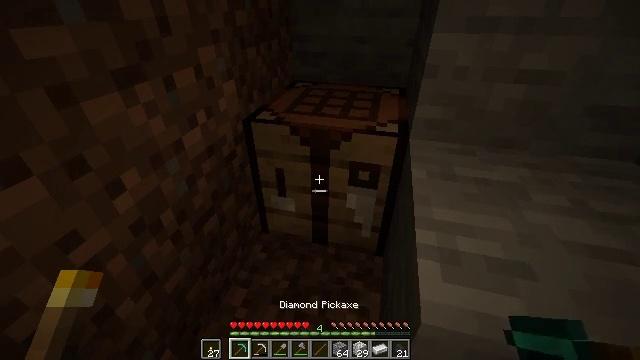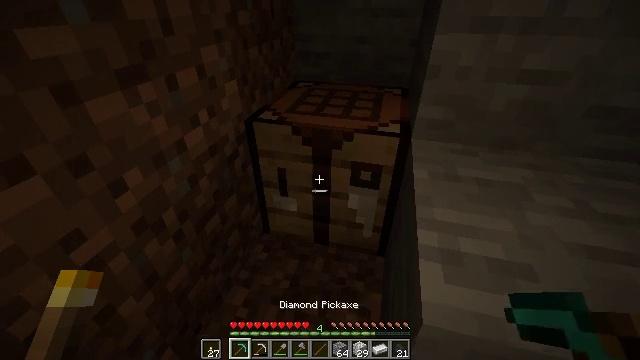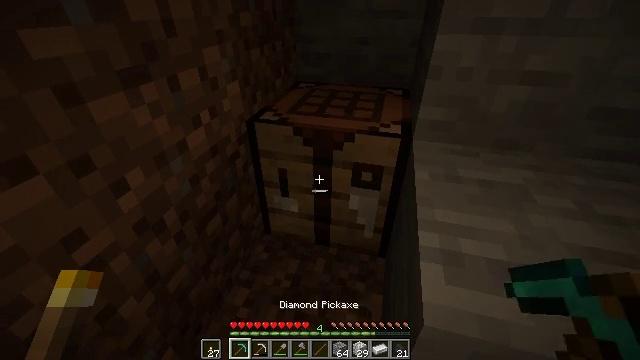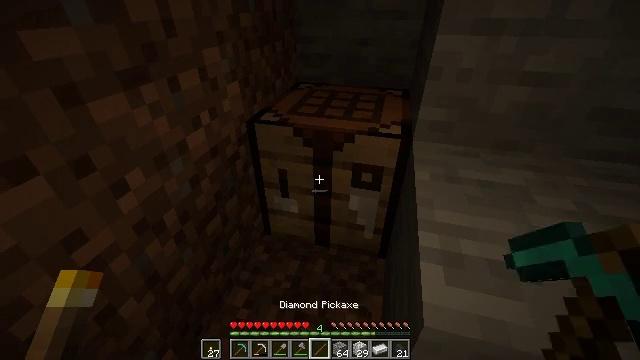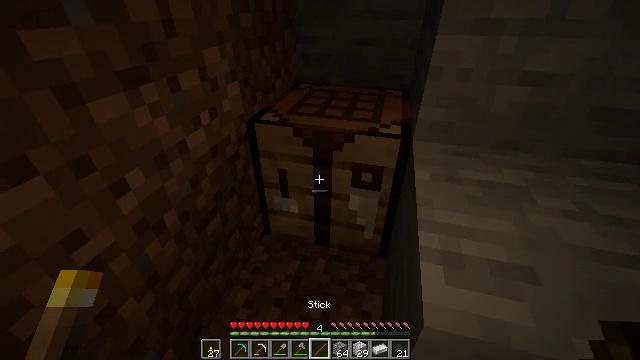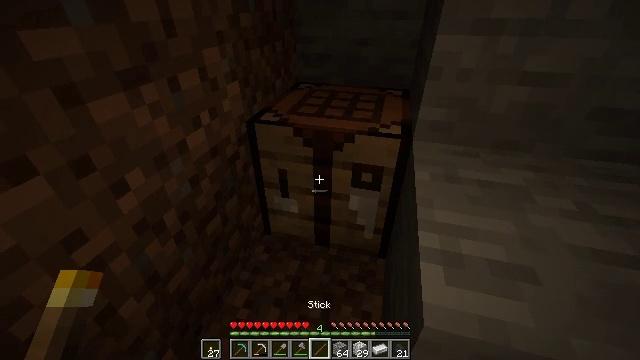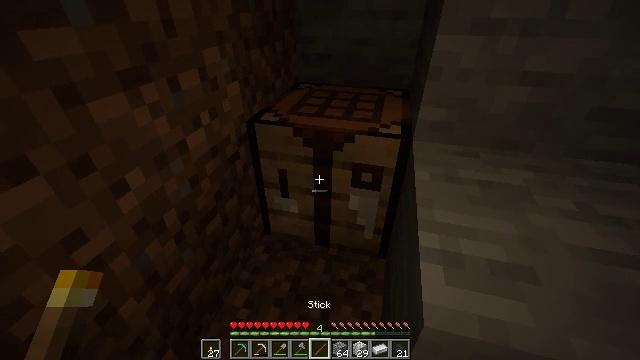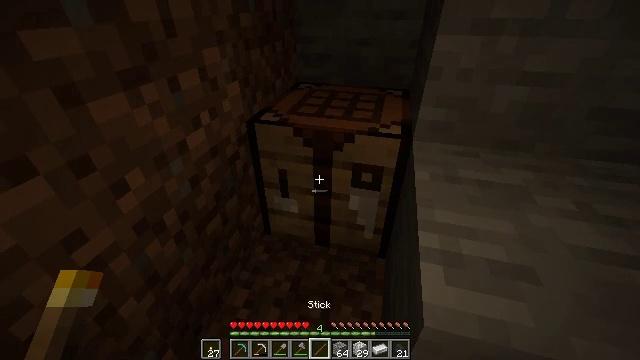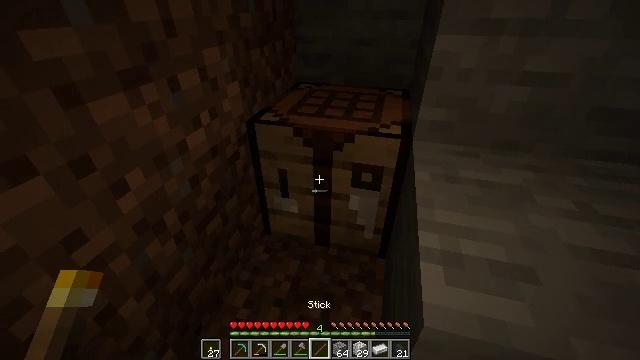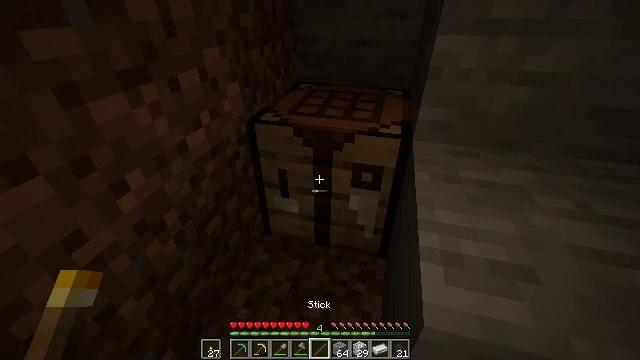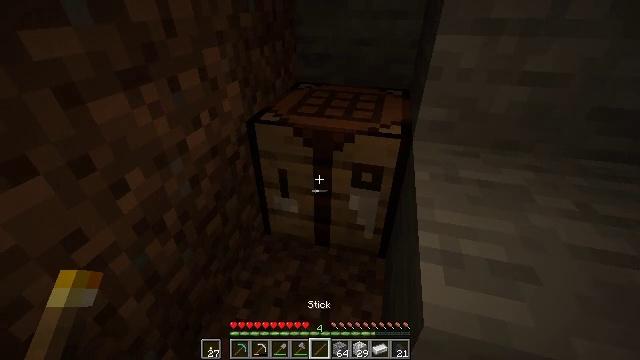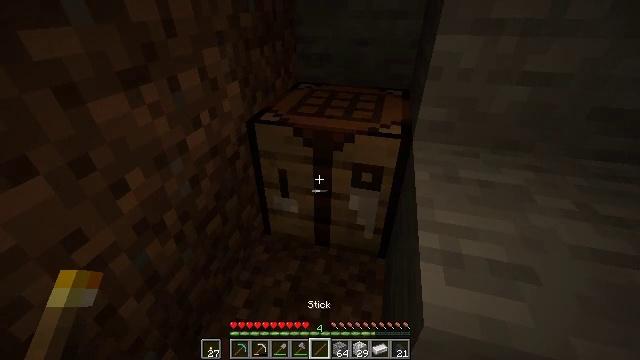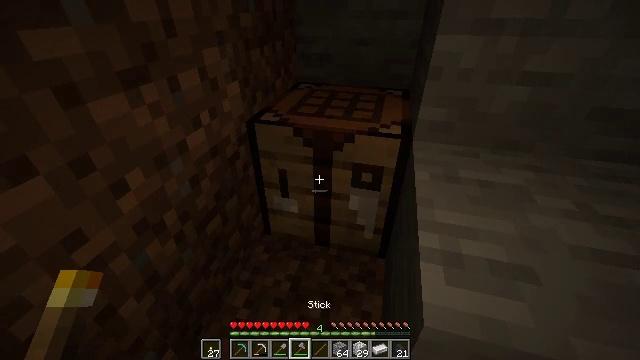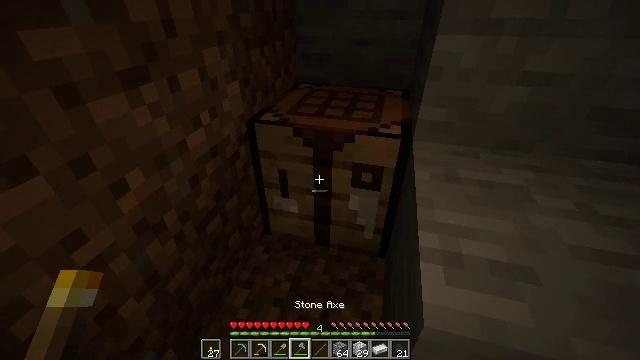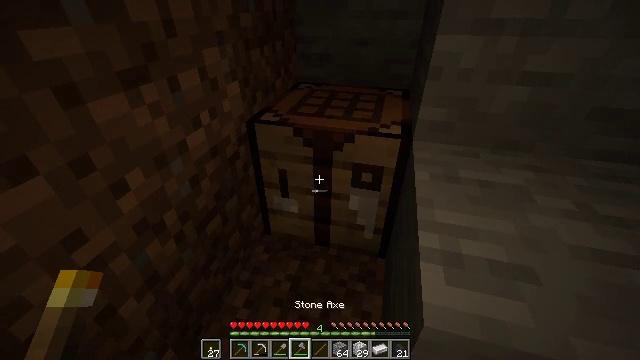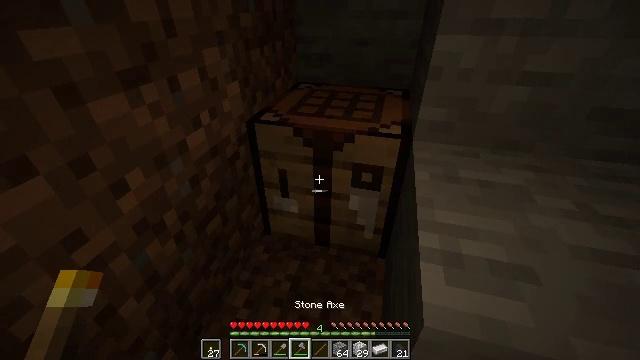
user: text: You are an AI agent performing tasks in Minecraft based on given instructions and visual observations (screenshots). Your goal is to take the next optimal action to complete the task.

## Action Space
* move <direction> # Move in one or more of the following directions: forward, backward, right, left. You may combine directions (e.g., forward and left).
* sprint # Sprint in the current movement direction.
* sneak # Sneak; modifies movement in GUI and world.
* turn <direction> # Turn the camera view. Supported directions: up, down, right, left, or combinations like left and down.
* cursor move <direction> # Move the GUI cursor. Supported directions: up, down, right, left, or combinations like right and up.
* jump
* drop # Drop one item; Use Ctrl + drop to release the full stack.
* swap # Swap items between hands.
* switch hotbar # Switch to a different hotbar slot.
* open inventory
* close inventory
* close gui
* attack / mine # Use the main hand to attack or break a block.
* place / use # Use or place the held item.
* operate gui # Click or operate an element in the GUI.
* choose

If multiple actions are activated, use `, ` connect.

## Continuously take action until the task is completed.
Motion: motion action
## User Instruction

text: Attack the ground to gather dirt.
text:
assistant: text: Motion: no_op
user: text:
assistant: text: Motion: no_op
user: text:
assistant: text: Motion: switch to hotbar 5
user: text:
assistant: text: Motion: switch to hotbar 5
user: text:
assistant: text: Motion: switch to hotbar 5
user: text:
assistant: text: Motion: switch to hotbar 5
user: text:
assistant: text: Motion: no_op
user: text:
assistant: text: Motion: no_op
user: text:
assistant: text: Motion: no_op
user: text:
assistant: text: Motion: no_op
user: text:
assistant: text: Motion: no_op
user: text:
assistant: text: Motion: switch to hotbar 4
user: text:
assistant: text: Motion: switch to hotbar 4
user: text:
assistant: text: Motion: switch to hotbar 4
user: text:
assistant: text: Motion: switch to hotbar 4
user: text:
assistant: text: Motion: no_op
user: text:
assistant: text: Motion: turn right and up
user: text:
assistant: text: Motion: turn right and up
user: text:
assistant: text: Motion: no_op
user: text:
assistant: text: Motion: no_op
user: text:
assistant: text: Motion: attack / mine
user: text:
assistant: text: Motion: attack / mine
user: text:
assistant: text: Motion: attack / mine
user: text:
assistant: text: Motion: attack / mine
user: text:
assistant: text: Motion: attack / mine
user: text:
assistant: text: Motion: attack / mine
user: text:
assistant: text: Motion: attack / mine
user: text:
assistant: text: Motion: attack / mine
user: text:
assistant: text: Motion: attack / mine
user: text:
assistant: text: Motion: attack / mine